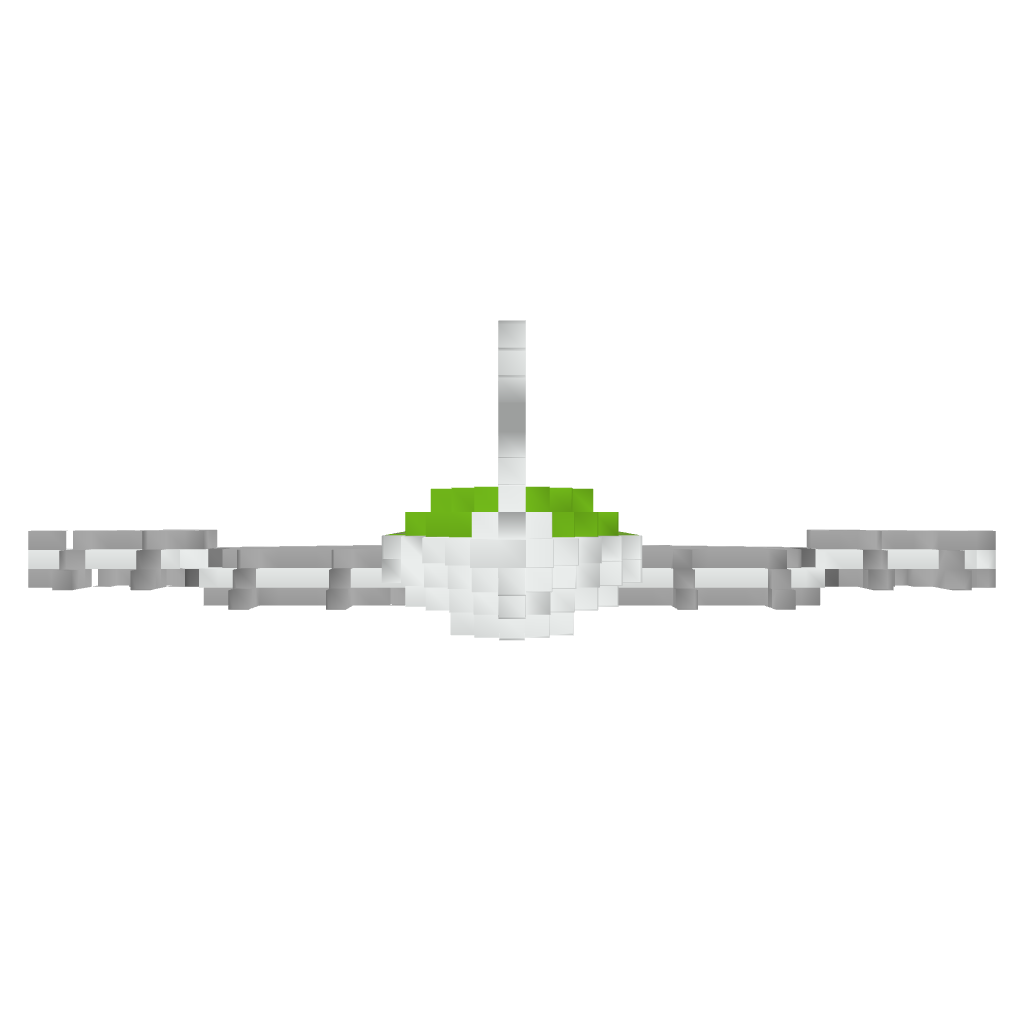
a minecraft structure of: Airplane (Airbus A310) 1.6.2